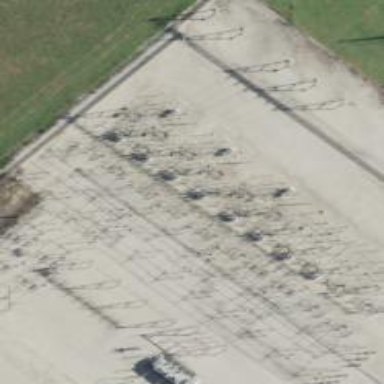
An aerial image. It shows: Switch for power supply.